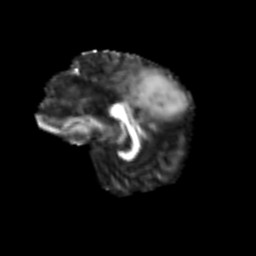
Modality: FA
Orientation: sagittal
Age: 60
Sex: female
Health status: ill
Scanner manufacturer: siemens
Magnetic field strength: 3 T
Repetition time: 8.7 s
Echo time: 0.11 s